Field crop: maize
Growth stage: 2
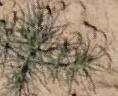
Species: salsola